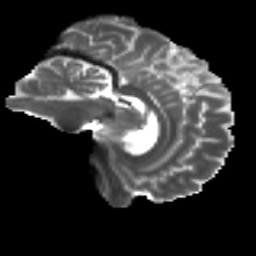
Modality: T2w
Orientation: sagittal
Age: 37
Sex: male
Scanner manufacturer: ge
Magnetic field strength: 3 T
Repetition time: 7.8 s
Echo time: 0.061 s